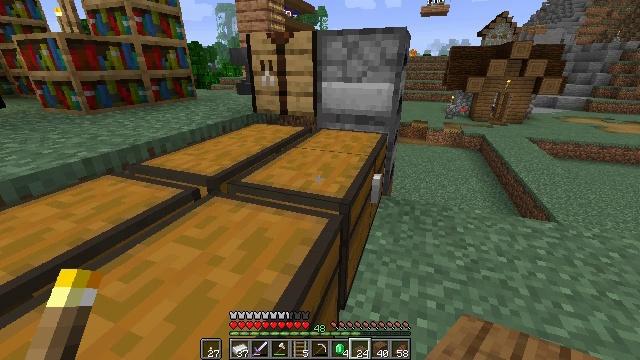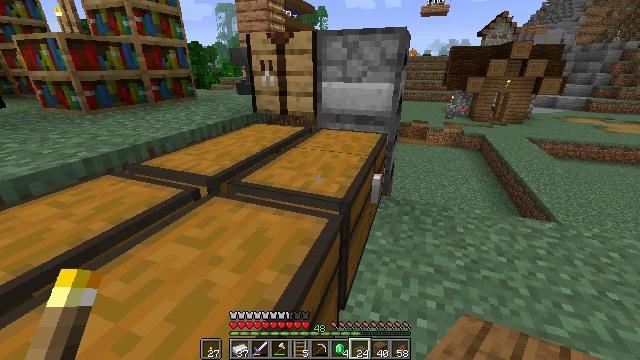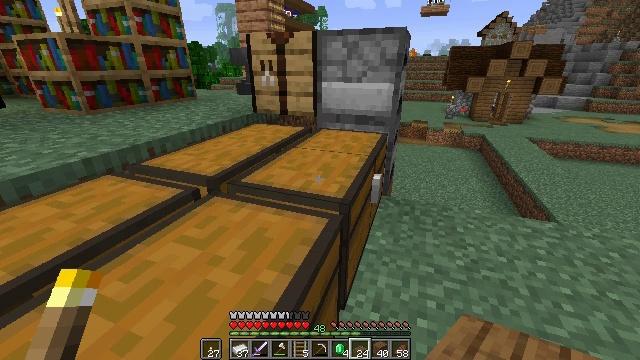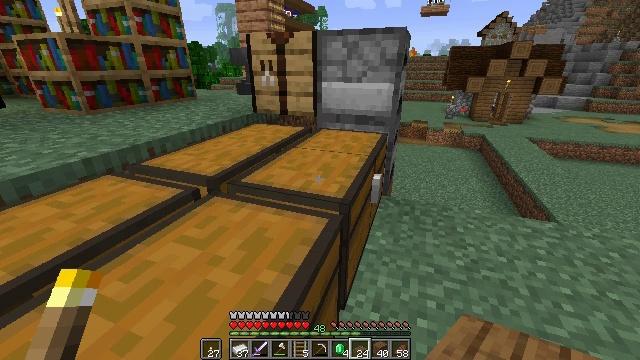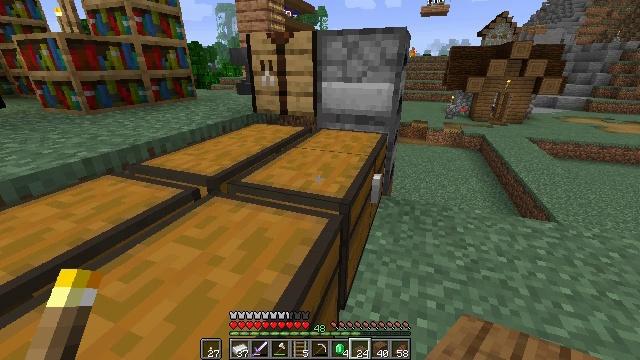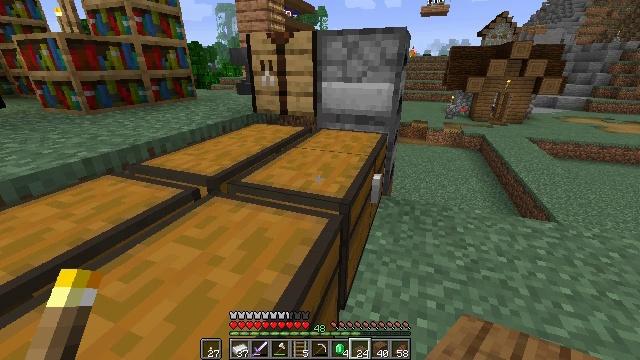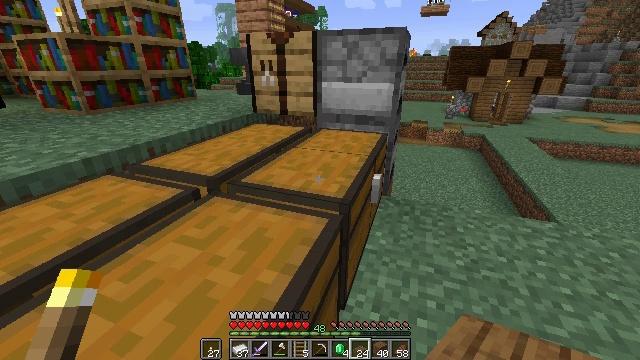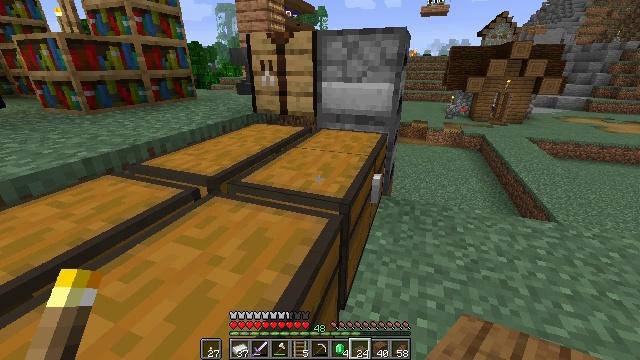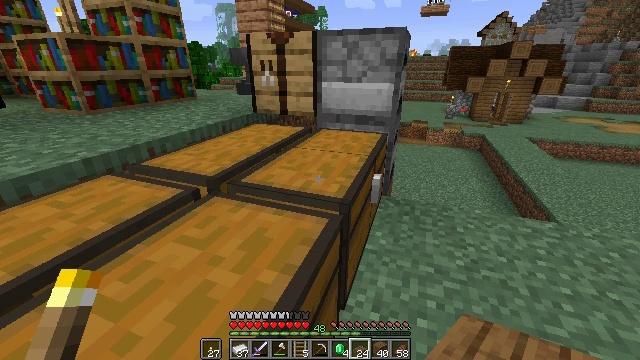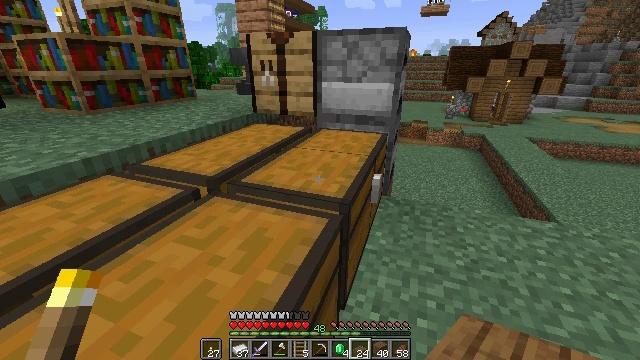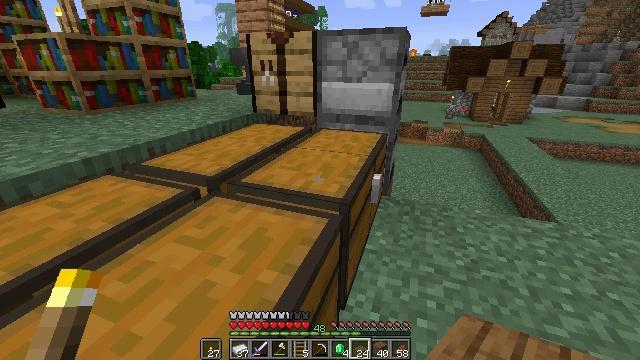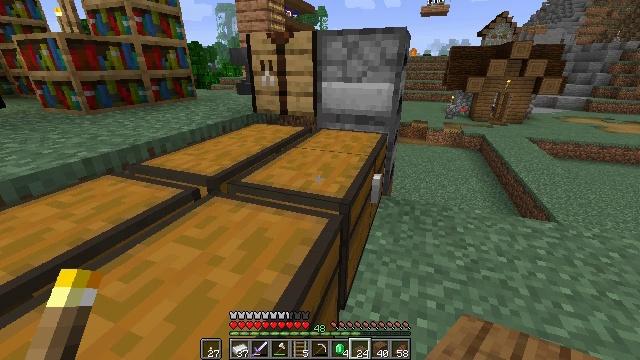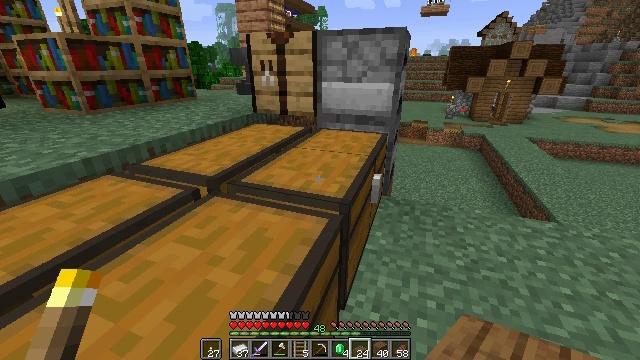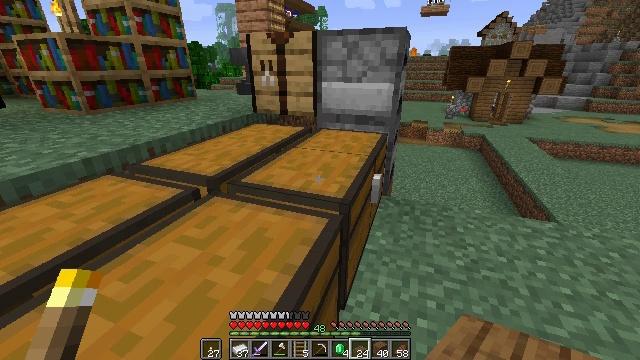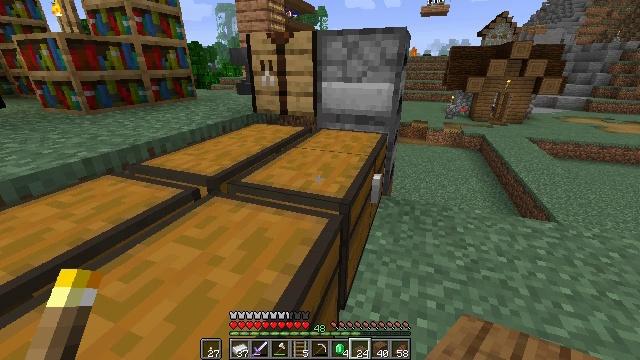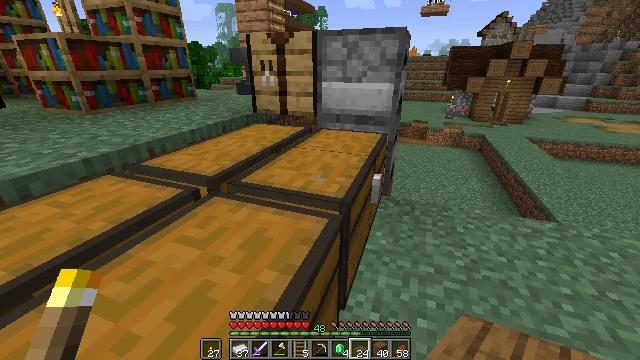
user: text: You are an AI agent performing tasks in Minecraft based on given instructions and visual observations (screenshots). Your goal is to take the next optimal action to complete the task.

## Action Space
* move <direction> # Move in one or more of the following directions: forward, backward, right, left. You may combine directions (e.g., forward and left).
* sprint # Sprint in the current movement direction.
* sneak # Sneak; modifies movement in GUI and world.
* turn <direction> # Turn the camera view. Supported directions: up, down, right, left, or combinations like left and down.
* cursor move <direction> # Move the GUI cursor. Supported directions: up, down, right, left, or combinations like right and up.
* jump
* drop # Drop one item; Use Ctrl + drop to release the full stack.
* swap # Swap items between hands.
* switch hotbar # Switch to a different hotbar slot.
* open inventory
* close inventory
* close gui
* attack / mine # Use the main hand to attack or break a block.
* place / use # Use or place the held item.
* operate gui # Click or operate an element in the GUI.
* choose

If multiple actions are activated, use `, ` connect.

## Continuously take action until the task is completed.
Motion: motion action
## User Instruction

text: Drop a spruce slab.
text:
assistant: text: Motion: no_op
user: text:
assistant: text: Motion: no_op
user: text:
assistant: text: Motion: no_op
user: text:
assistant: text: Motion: no_op
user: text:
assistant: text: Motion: no_op
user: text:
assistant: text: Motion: no_op
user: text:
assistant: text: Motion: no_op
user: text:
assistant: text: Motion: no_op
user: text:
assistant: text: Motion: no_op
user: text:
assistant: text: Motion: no_op
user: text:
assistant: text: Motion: no_op
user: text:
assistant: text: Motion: no_op
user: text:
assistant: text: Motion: no_op
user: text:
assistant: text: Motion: no_op
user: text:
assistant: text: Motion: no_op
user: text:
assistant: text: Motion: no_op
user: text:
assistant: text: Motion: no_op
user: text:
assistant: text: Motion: no_op
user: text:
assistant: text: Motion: no_op
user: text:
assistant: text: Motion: no_op
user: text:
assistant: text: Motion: no_op
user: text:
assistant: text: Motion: no_op
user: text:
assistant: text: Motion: no_op
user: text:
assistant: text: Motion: no_op
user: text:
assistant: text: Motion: no_op
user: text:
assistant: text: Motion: no_op
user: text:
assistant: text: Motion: no_op
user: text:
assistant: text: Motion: no_op
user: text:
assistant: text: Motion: no_op
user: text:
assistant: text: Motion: no_op